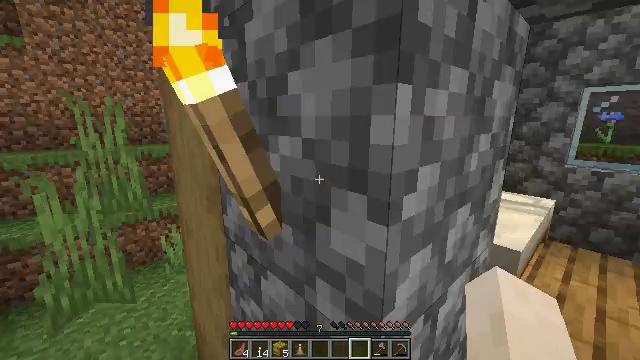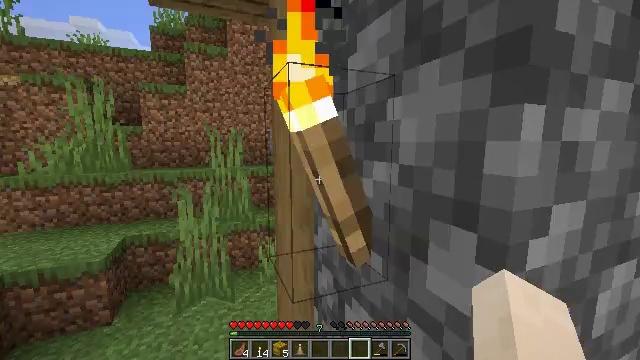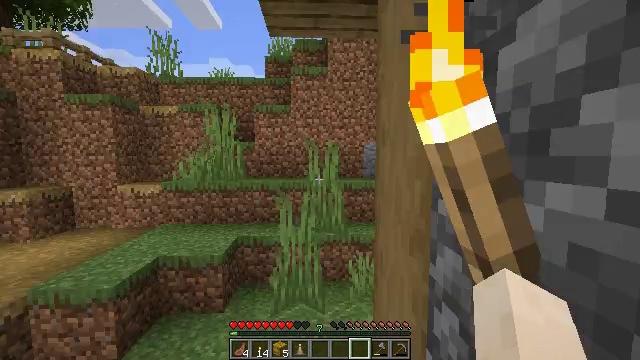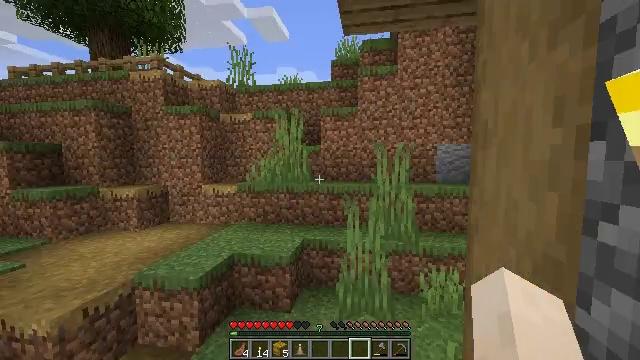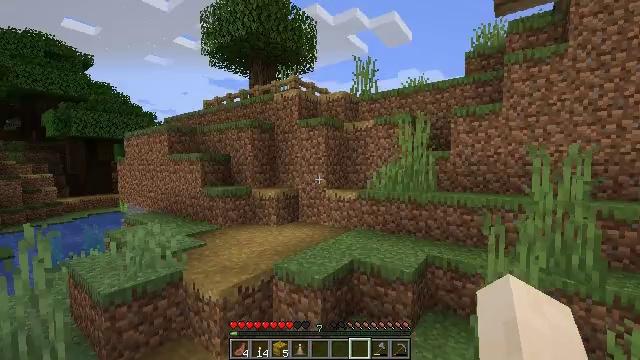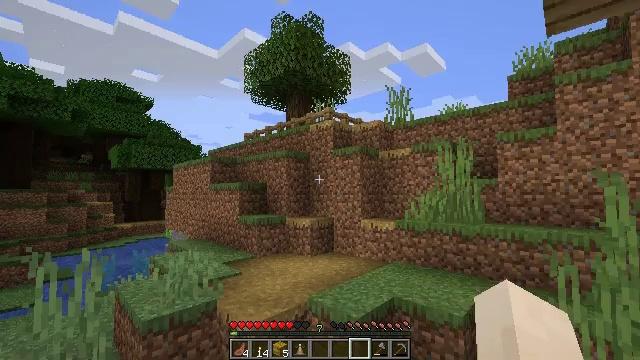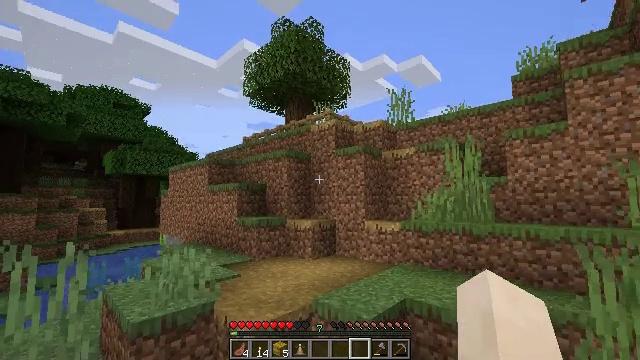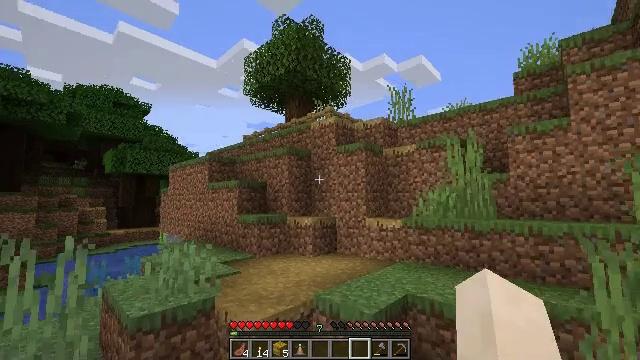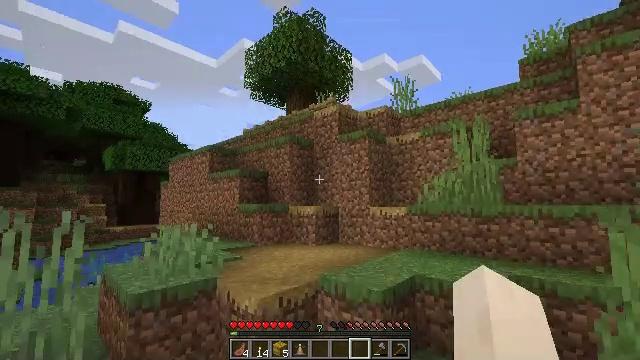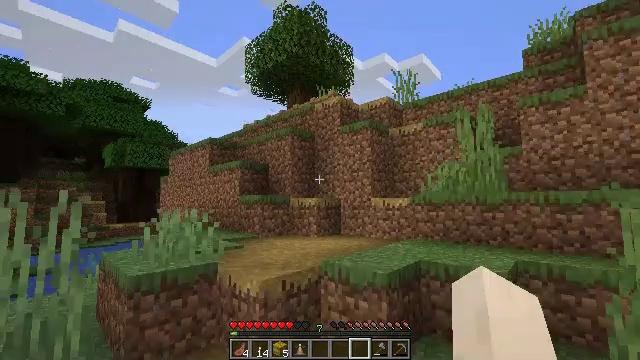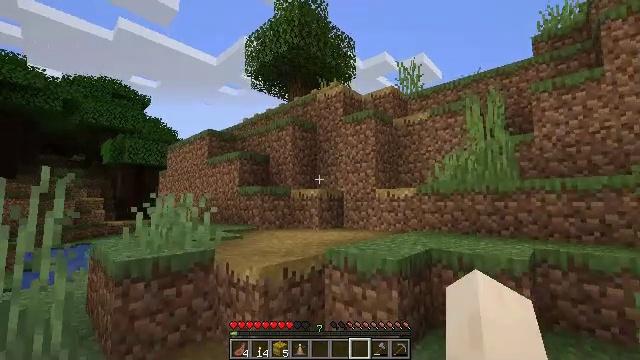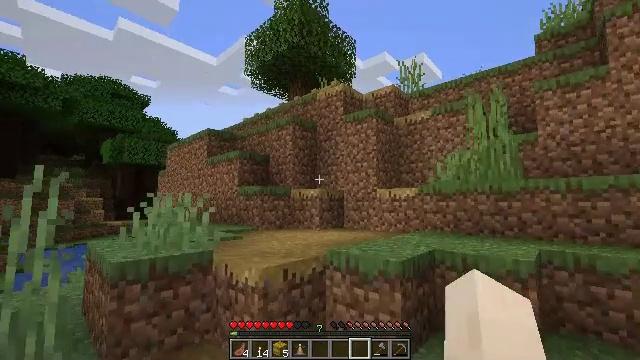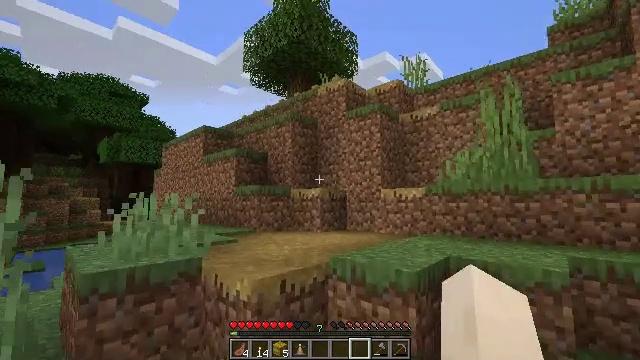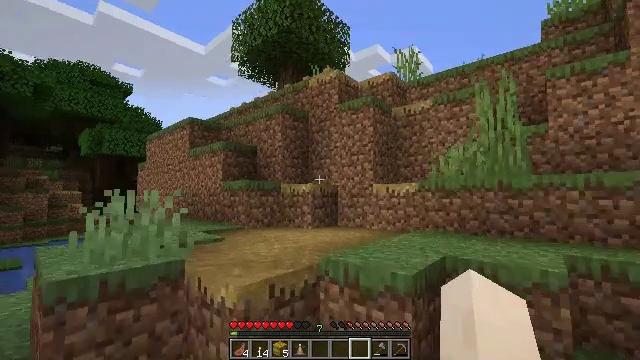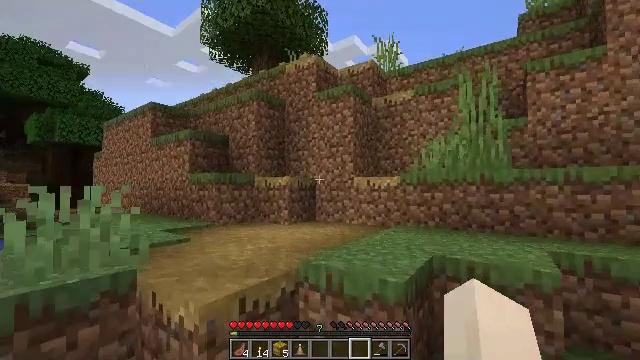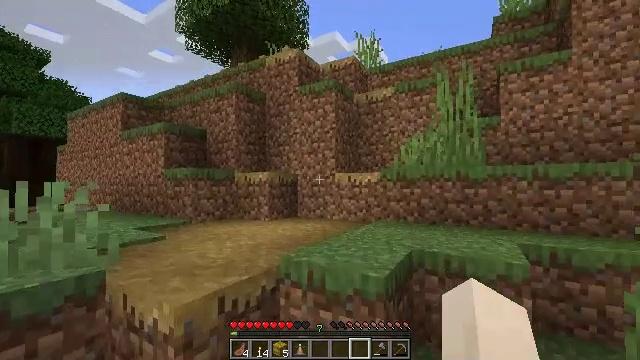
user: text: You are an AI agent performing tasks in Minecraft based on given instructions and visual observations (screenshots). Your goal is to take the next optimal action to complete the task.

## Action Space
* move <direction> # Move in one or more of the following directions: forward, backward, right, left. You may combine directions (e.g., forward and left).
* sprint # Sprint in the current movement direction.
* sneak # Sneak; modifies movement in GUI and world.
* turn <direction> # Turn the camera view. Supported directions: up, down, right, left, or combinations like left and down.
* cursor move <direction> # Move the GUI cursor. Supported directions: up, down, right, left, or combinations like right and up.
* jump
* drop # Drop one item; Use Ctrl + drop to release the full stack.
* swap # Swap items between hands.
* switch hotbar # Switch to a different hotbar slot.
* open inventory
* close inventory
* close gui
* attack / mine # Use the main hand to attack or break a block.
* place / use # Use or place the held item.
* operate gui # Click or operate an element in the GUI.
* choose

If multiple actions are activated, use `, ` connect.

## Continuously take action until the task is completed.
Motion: motion action
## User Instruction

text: Take dark oak planks to craft a dark oak pressure plate.
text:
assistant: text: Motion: move forward and move left, turn left and up
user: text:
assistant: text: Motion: move forward and move left, turn left and up
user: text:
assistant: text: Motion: move forward and move left, turn left
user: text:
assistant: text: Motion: move forward and move left, turn left and up
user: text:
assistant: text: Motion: move forward and move left, turn left and up
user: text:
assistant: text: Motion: move forward and move left, turn up
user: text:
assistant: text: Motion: move forward
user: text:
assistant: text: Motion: move forward
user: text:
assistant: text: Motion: move forward
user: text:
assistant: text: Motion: move forward
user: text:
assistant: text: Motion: move forward
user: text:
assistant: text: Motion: move forward
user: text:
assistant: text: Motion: move forward, turn right and down
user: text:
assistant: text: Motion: move forward, turn right and down
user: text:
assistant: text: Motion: move forward, turn right
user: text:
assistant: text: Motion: move forward
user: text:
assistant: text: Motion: move forward
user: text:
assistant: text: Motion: move forward
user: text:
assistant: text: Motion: move forward, jump
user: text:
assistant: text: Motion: move forward, jump
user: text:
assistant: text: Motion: move forward, jump
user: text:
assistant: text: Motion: move forward, jump
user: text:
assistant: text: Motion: move forward, turn right, jump
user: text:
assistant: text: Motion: move forward, jump
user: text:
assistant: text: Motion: move forward, turn right
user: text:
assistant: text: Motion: move forward, turn right
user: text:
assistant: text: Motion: move forward, turn right
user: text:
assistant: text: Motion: move forward, turn right
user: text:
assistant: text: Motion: move forward, turn right
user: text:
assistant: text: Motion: move forward, turn right